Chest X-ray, AP view. Patient: 55 years old, sex F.
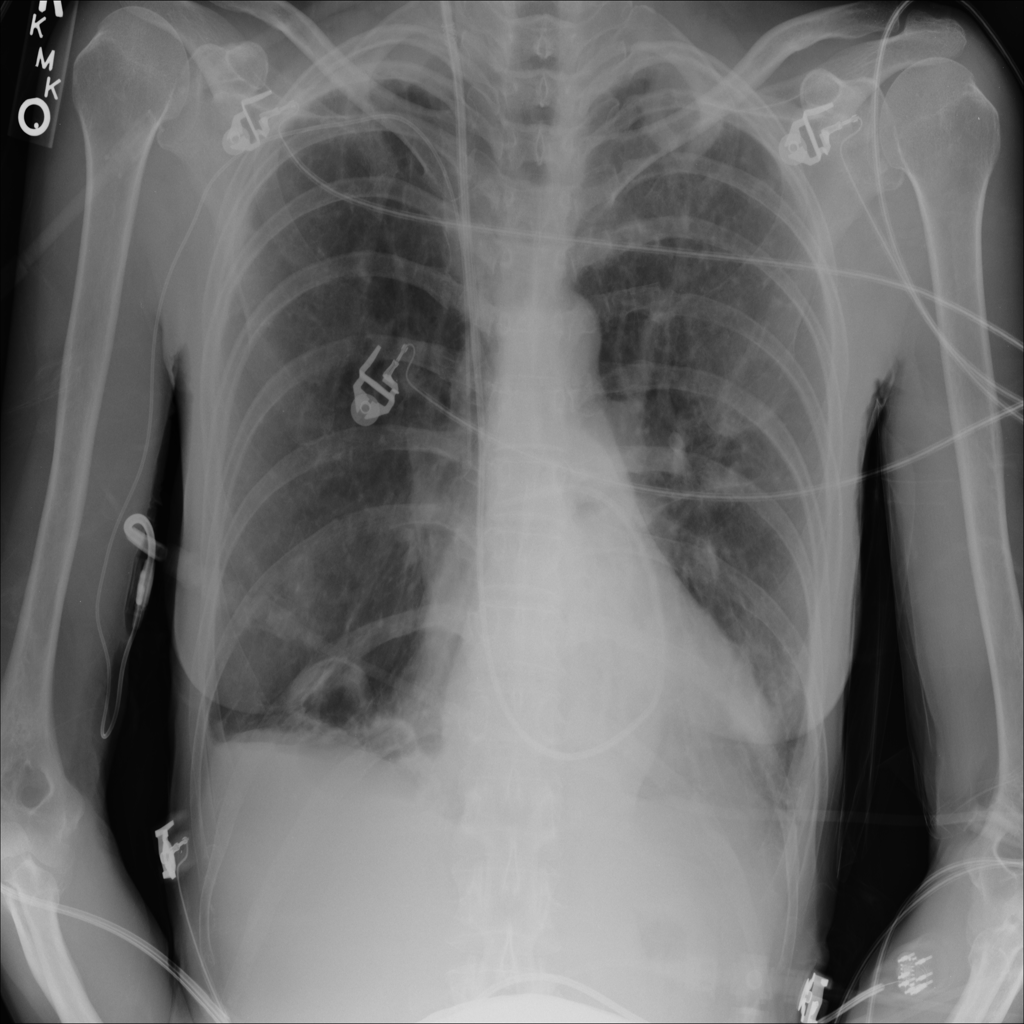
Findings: Pleural_Thickening